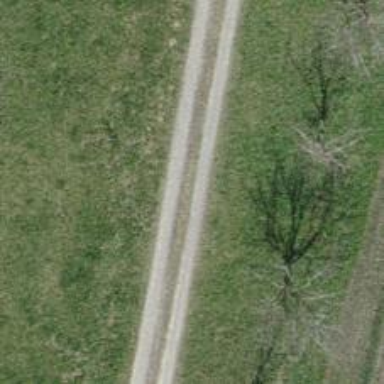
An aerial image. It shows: Well-maintained track road with grade 1 tracktype.